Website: slack
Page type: payment
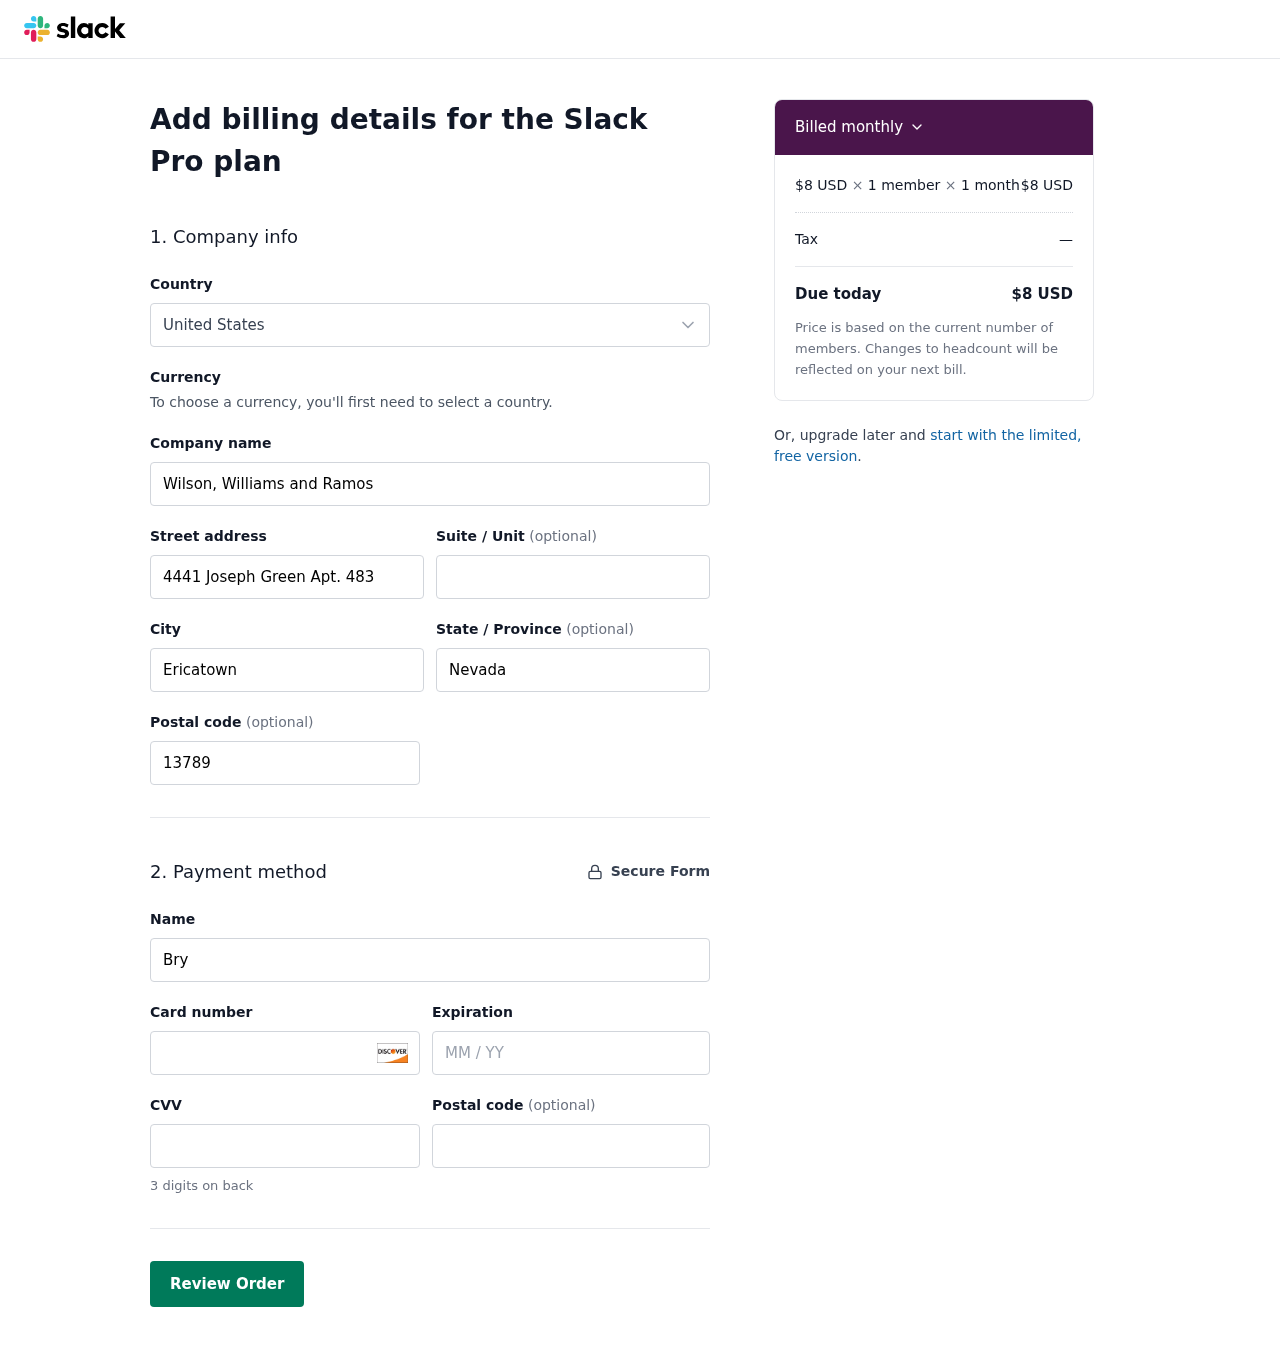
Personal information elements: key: PII_COUNTRY
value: United States
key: PII_COMPANY
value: Wilson, Williams and Ramos
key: PII_STREET
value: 4441 Joseph Green Apt. 483
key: PII_CITY
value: Ericatown
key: PII_STATE
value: Nevada
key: PII_POSTCODE
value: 13789
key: PII_FULLNAME
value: Bryan Weeks
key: PII_CARD_NUMBER
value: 6011 3283 7428 5491
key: PII_CARD_EXPIRY
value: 04/26
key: PII_CARD_CVV
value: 870
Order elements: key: ORDER_PRICE_PER_MEMBER
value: $8 USD
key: ORDER_NUM_MEMBERS
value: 1 member
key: ORDER_NUM_MONTHS
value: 1 month
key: ORDER_SUBTOTAL
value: $8 USD
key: ORDER_TAX
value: —
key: ORDER_TOTAL
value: $8 USD